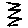
Label: zigzag